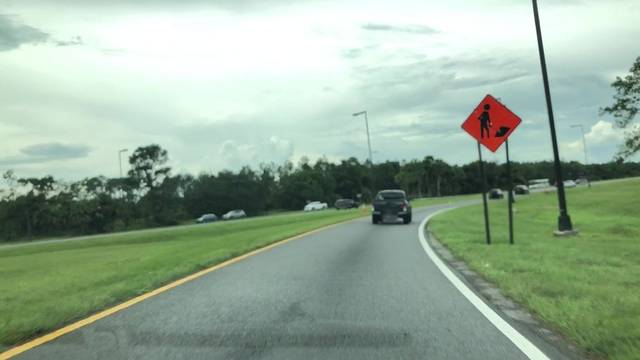
Region: United States
Coordinates: 28.379, -81.566